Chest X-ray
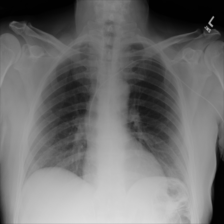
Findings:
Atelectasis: negative
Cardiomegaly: negative
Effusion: negative
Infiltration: negative
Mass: negative
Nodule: negative
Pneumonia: negative
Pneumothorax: negative
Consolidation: negative
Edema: negative
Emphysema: negative
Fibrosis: negative
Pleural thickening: negative
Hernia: negative